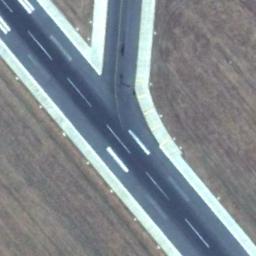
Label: runway